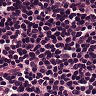
Metastatic tissue present: no